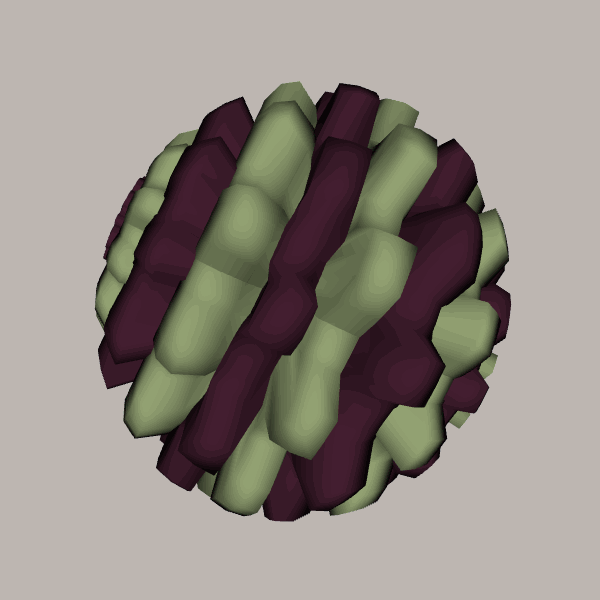
Background: light